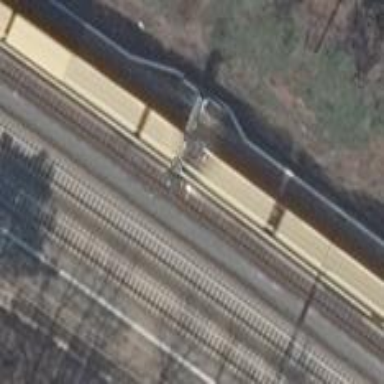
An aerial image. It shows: Railway signal.